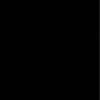
Label: dusty